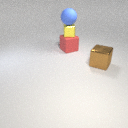
large red rubber cube below small yellow metal cube